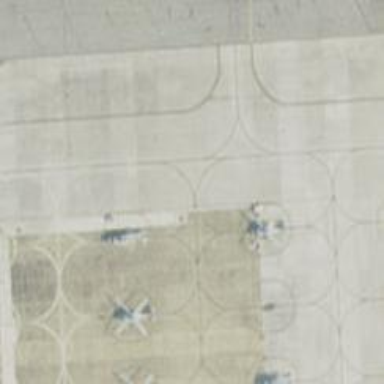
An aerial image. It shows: Image of taxiway at airport.